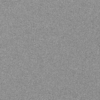
Label: dusty